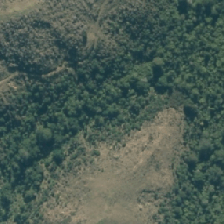
Land cover: grose_broom